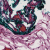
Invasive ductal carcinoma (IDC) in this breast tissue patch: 0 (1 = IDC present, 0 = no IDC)